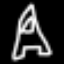
Label: The Eiffel Tower